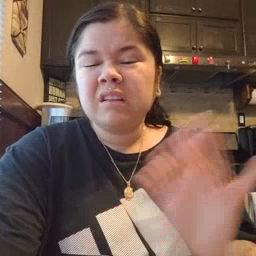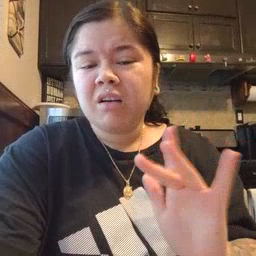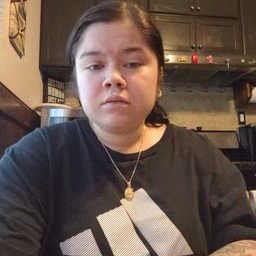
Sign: yucky